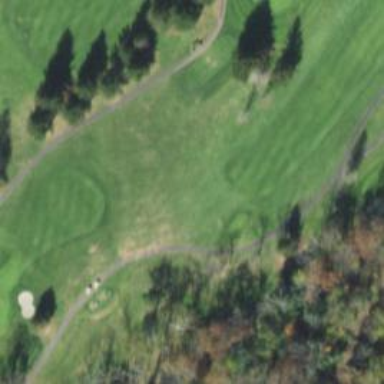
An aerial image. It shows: Path for both road and golf.